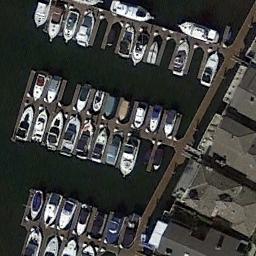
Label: harbor